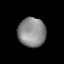
Tissue: lung
Cell type: T cells
Senescence score: 0.6425
Nuclear area (px): 785
Mean DAPI intensity: 139.159